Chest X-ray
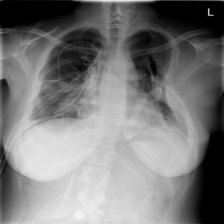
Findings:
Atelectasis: negative
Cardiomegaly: negative
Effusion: negative
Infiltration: negative
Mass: negative
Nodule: negative
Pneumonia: negative
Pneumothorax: negative
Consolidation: negative
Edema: negative
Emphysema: negative
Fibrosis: negative
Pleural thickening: positive
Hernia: negative